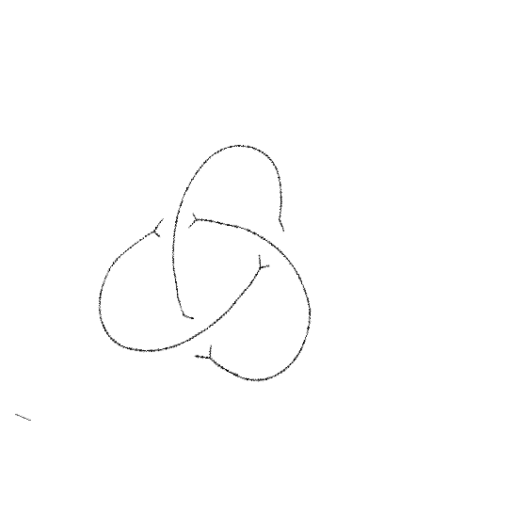
Crossing number: 3